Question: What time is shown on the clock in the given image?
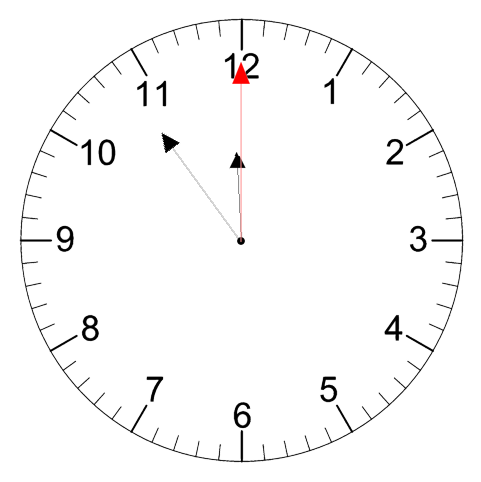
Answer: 11:54:00